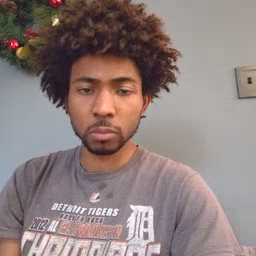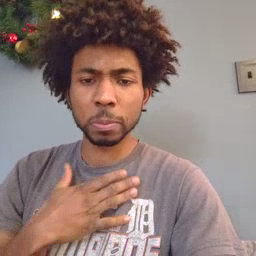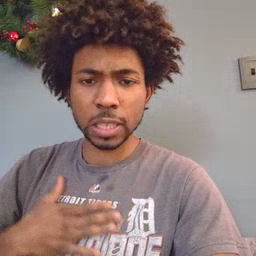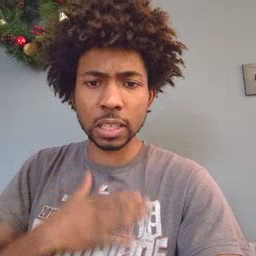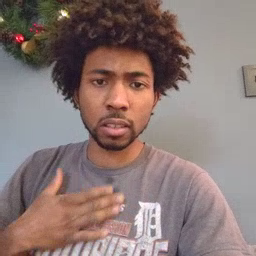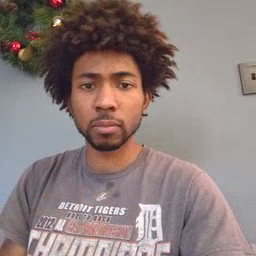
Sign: please